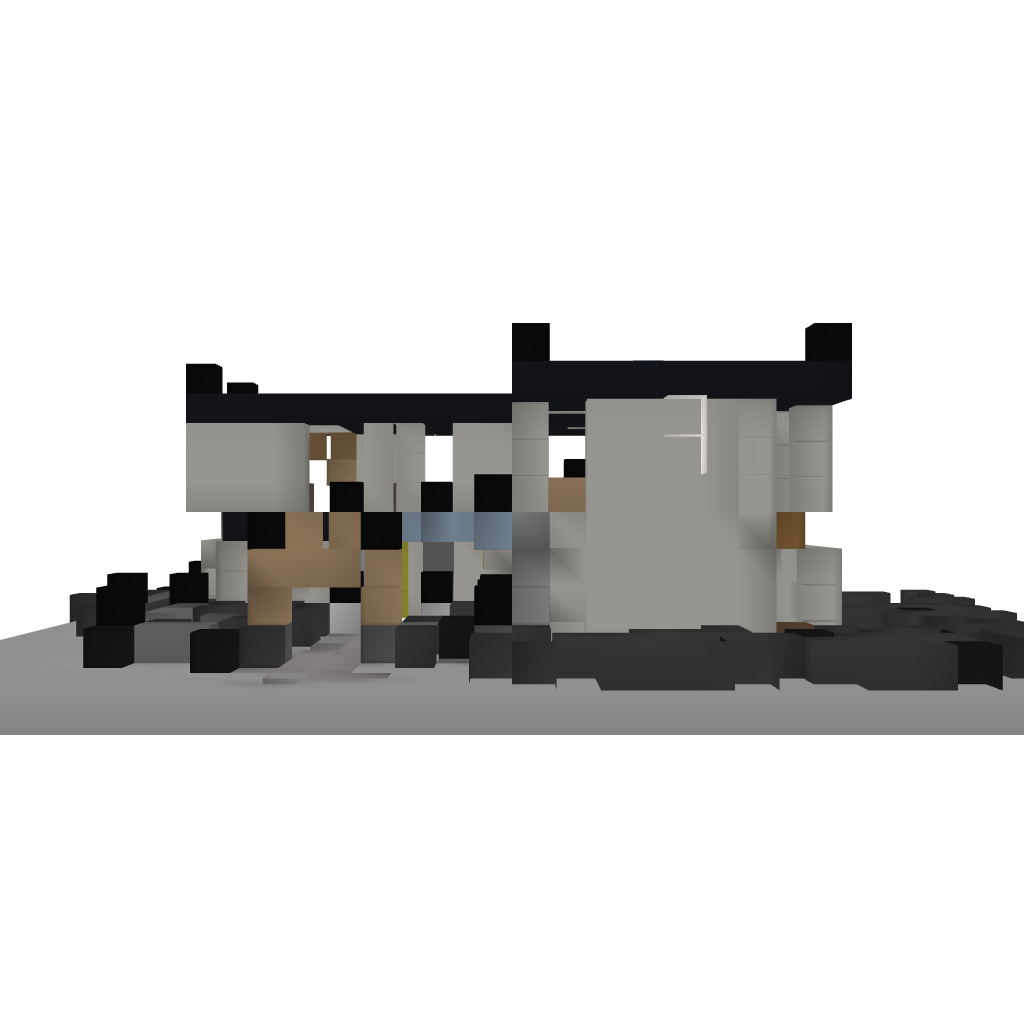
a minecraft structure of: Modern House #2 by iEdgy